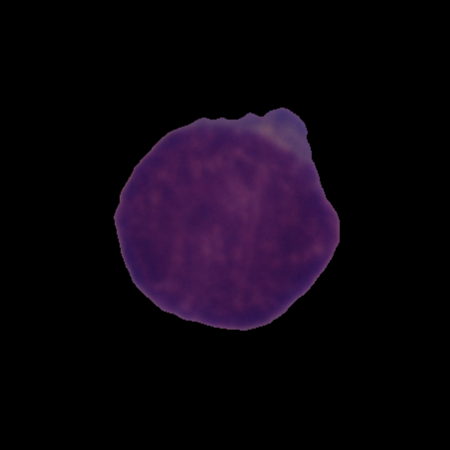
Label: cancer